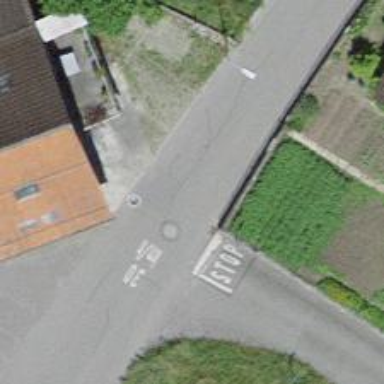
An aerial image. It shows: Asphalt road in residential area.